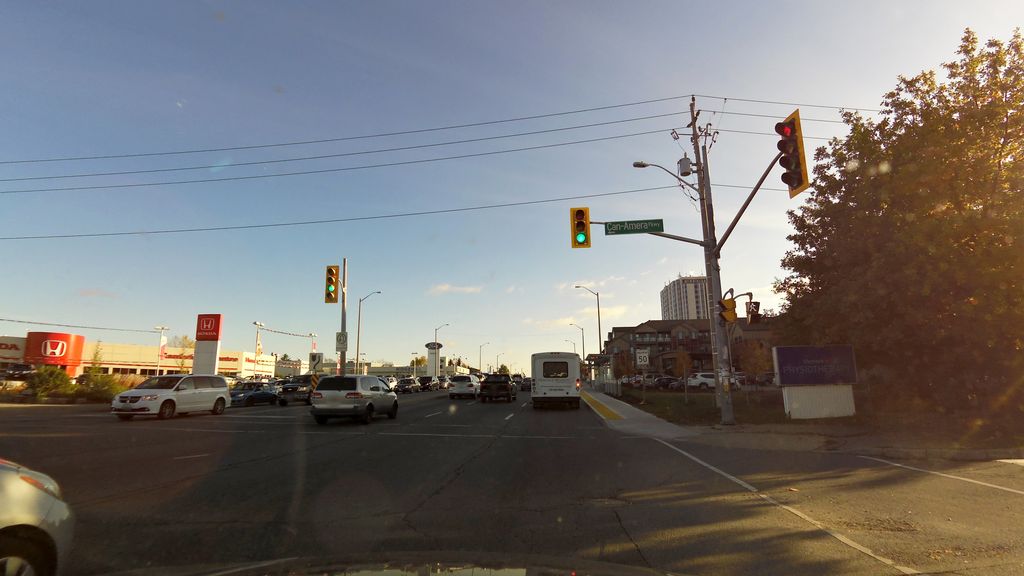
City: kitchener-waterloo